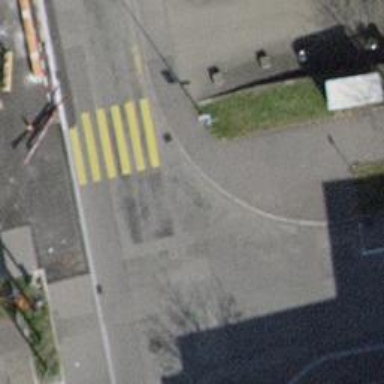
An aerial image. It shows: Asphalt sidewalk along the footway.